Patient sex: F
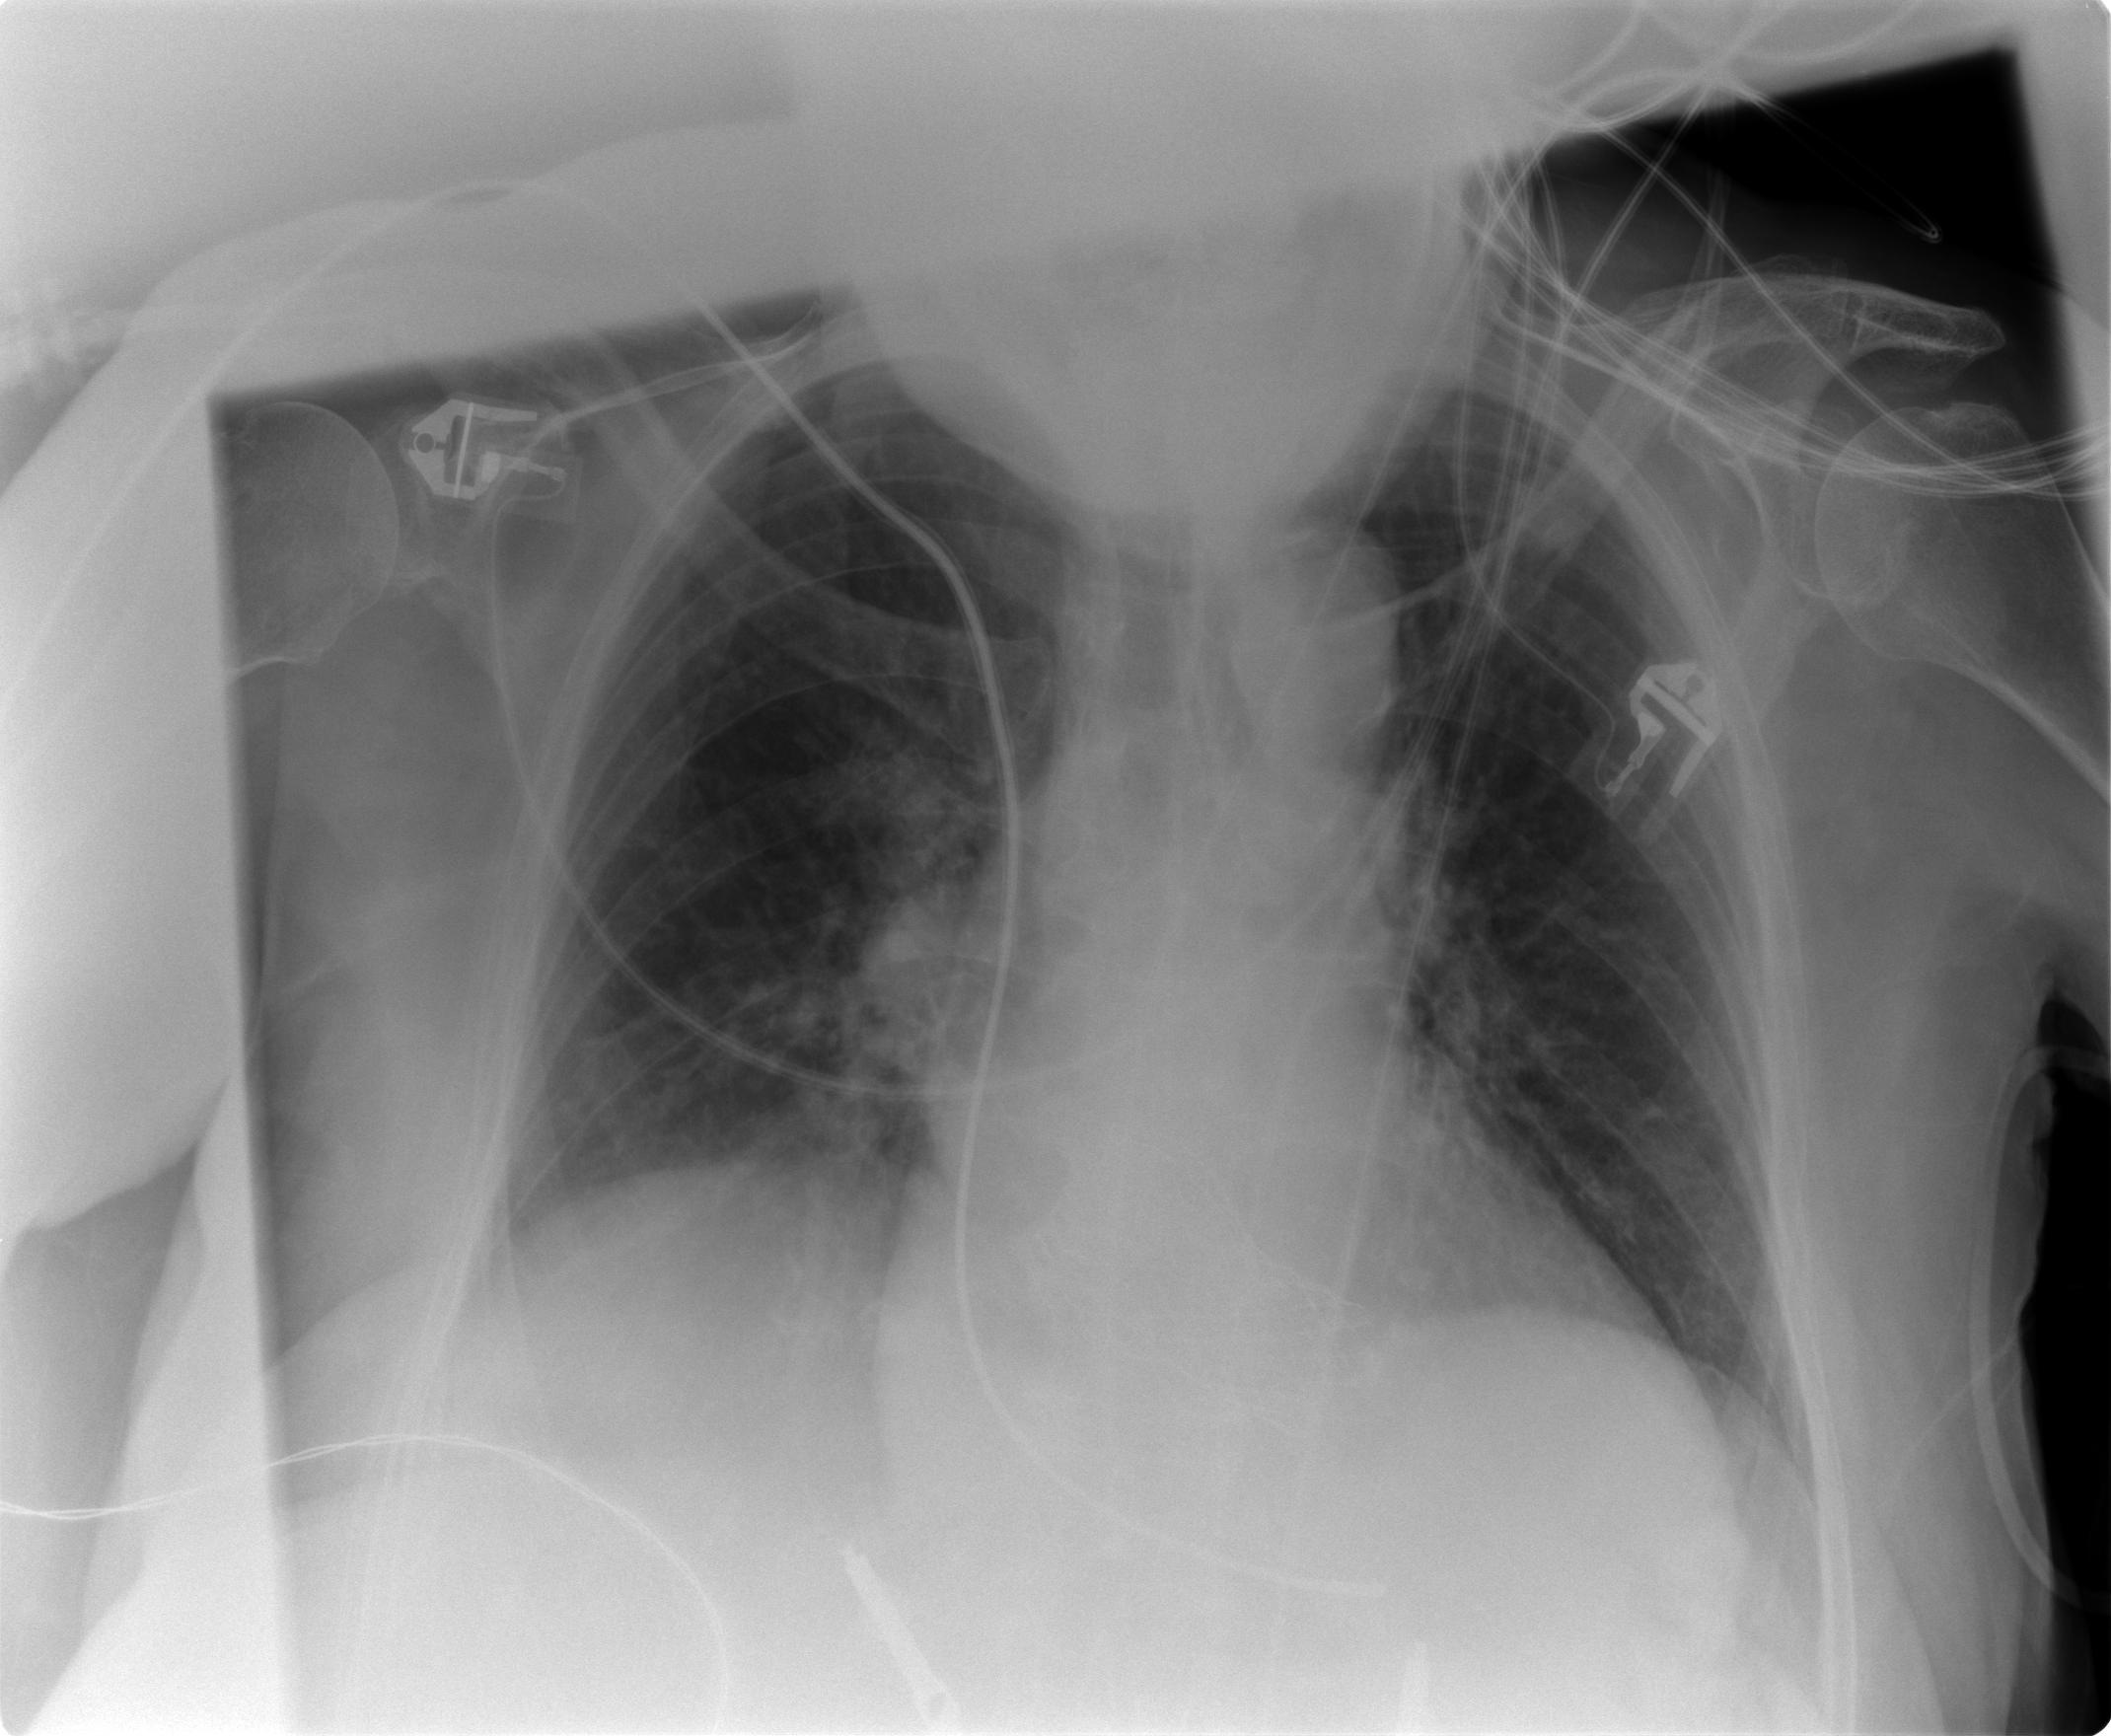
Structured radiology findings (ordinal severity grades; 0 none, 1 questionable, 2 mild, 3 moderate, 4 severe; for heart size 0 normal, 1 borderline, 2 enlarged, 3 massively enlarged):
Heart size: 2
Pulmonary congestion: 2
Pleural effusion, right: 0
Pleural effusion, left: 0
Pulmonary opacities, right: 0
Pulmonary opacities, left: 0
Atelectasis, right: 0
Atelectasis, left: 0